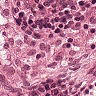
Metastatic tissue present: no